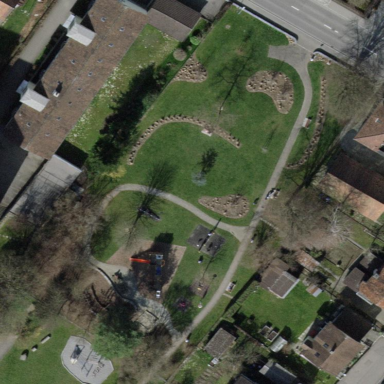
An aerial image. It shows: Park.